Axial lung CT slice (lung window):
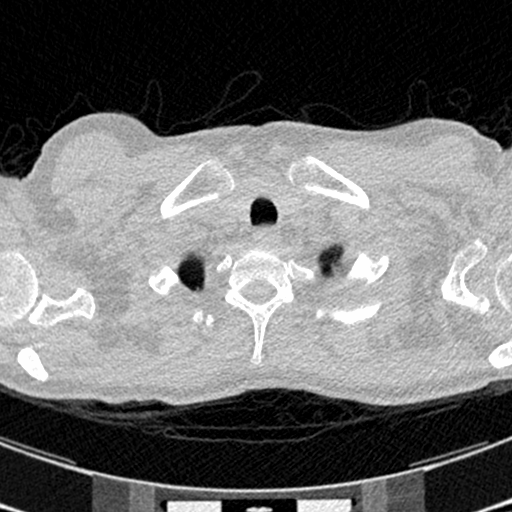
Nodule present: no